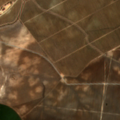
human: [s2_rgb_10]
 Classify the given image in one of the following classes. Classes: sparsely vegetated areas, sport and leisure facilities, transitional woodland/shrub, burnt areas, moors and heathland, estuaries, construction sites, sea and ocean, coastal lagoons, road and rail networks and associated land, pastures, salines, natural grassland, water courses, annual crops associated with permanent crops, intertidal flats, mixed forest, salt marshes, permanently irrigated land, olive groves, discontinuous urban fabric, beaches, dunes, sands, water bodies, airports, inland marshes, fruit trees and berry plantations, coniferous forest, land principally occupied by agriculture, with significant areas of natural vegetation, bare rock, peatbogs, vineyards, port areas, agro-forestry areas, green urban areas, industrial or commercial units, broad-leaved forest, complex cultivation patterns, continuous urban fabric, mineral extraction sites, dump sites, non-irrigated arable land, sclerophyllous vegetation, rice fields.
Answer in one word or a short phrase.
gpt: non-irrigated arable land, permanently irrigated land, olive groves